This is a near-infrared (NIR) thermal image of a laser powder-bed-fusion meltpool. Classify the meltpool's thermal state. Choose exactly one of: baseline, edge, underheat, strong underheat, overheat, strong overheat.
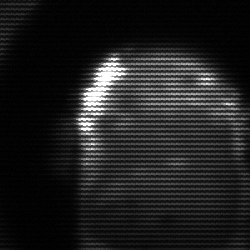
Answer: baseline